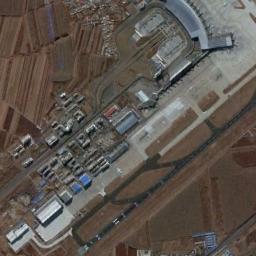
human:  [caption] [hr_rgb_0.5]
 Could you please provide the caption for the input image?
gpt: A complex airport with many runways and buildings is surrounded by a brown farmland .

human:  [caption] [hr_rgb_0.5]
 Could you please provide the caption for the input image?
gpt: There are two crossing runways here .

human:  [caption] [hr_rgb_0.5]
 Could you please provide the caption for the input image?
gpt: An airport with some parallel runways and a terminal on the farmland and some buildings arranged neatly beside .

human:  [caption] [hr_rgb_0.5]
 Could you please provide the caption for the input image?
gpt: An airport is in the middle of the field next to some buildings .

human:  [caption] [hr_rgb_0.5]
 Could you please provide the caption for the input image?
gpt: There are many buildings of different sizes and shapes at the airport .